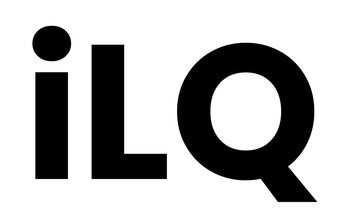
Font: Poppins-Bold